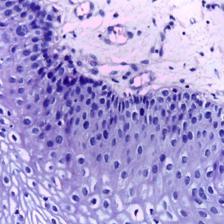
Diagnosis: Normal